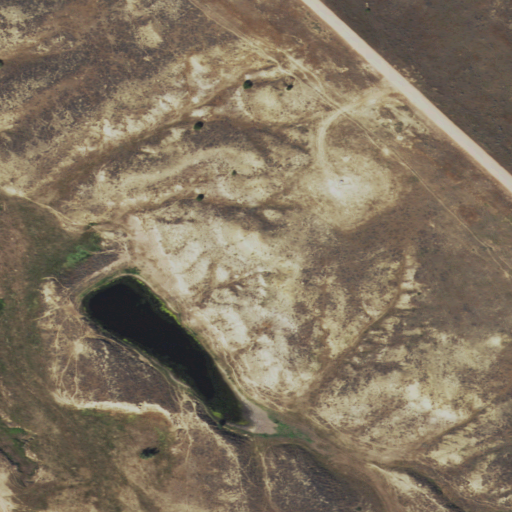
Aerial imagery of valley in Wyoming named Antelope Draw containing shrub and grassland